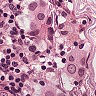
Metastatic tissue present: yes